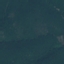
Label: Forest